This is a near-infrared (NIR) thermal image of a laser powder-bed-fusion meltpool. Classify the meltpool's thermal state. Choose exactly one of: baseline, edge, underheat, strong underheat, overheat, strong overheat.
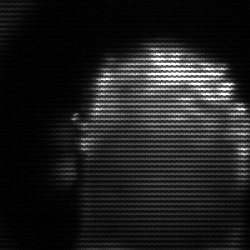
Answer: baseline